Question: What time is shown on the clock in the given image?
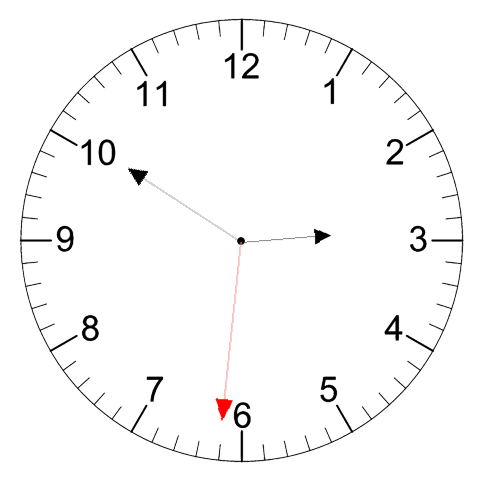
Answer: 02:50:31